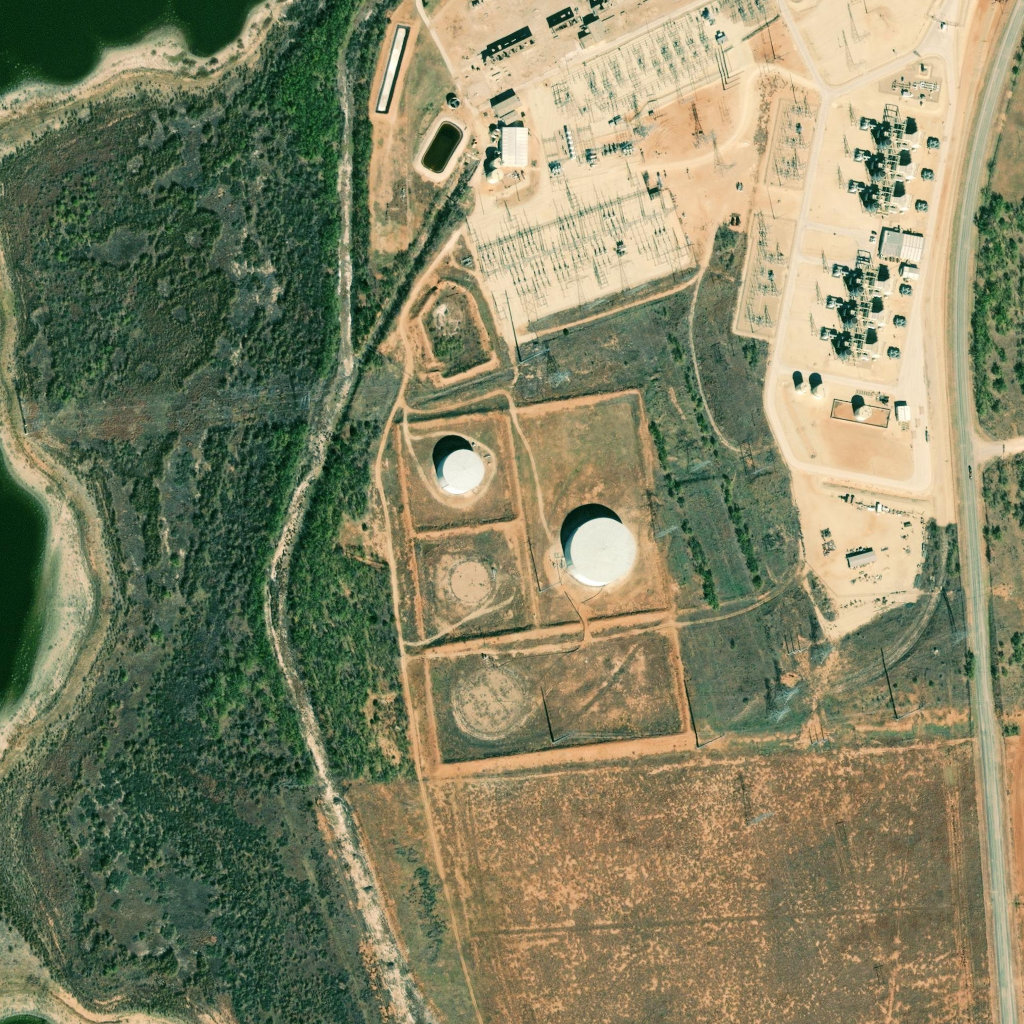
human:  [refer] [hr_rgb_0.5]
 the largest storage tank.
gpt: <box>[[55, 50, 62, 57, 0]]</box>